Question: I am trying to create a draggable, scalable and rotatable component using react-native-gesture-handler. This is my first time trying out react-native-gesture-handler so I'm not sure if this is expected behaviour due to the hitboxes needed for the gesture triggers.
So I nested some 'GestureHandlers' to get achieve all three behaviours, but my final '<Animated.View>' takes up the full screen width. I want the red area to only cover the size of 'children'. This is a problem because the rotation and scale is based from the center of the red area, so the anchor point is at the wrong place.
Draggable:
'''
render() {
return (
<PanGestureHandler
ref={this.posRef}
onGestureEvent={this._onGestureEvent}
onHandlerStateChange={this._onPosHandlerStateChange}
minPointers={1}
maxPointers={1}
>
<Animated.View>
<RotationGestureHandler
ref={this.rotationRef}
simultaneousHandlers={[this.pinchRef, this.posRef]}
onGestureEvent={this._onRotateGestureEvent}
onHandlerStateChange={this._onRotateHandlerStateChange}
minPointers={2}
maxPointers={2}
>
<Animated.View>
<PinchGestureHandler
ref={this.pinchRef}
simultaneousHandlers={[this.rotationRef, this.posRef]}
onGestureEvent={this._onPinchGestureEvent}
onHandlerStateChange={this._onPinchHandlerStateChange}
minPointers={2}
maxPointers={2}
>
<Animated.View collapsable={false} style={{
transform: [
{ translateX: this._translateX },
{ translateY: this._translateY },
{ scale: this._scale },
{ rotate: this._rotateStr },
],
backgroundColor: 'red', // <-- HERE
}}>
{this.props.children}
</Animated.View>
</PinchGestureHandler>
</Animated.View>
</RotationGestureHandler>
</Animated.View>
</PanGestureHandler>
);
}
'''
Usage:
'''
<Draggable>
<View style={{ width: 100, height: 100, backgroundColor: 'blue' }}/>
</Draggable>
'''
Results in:

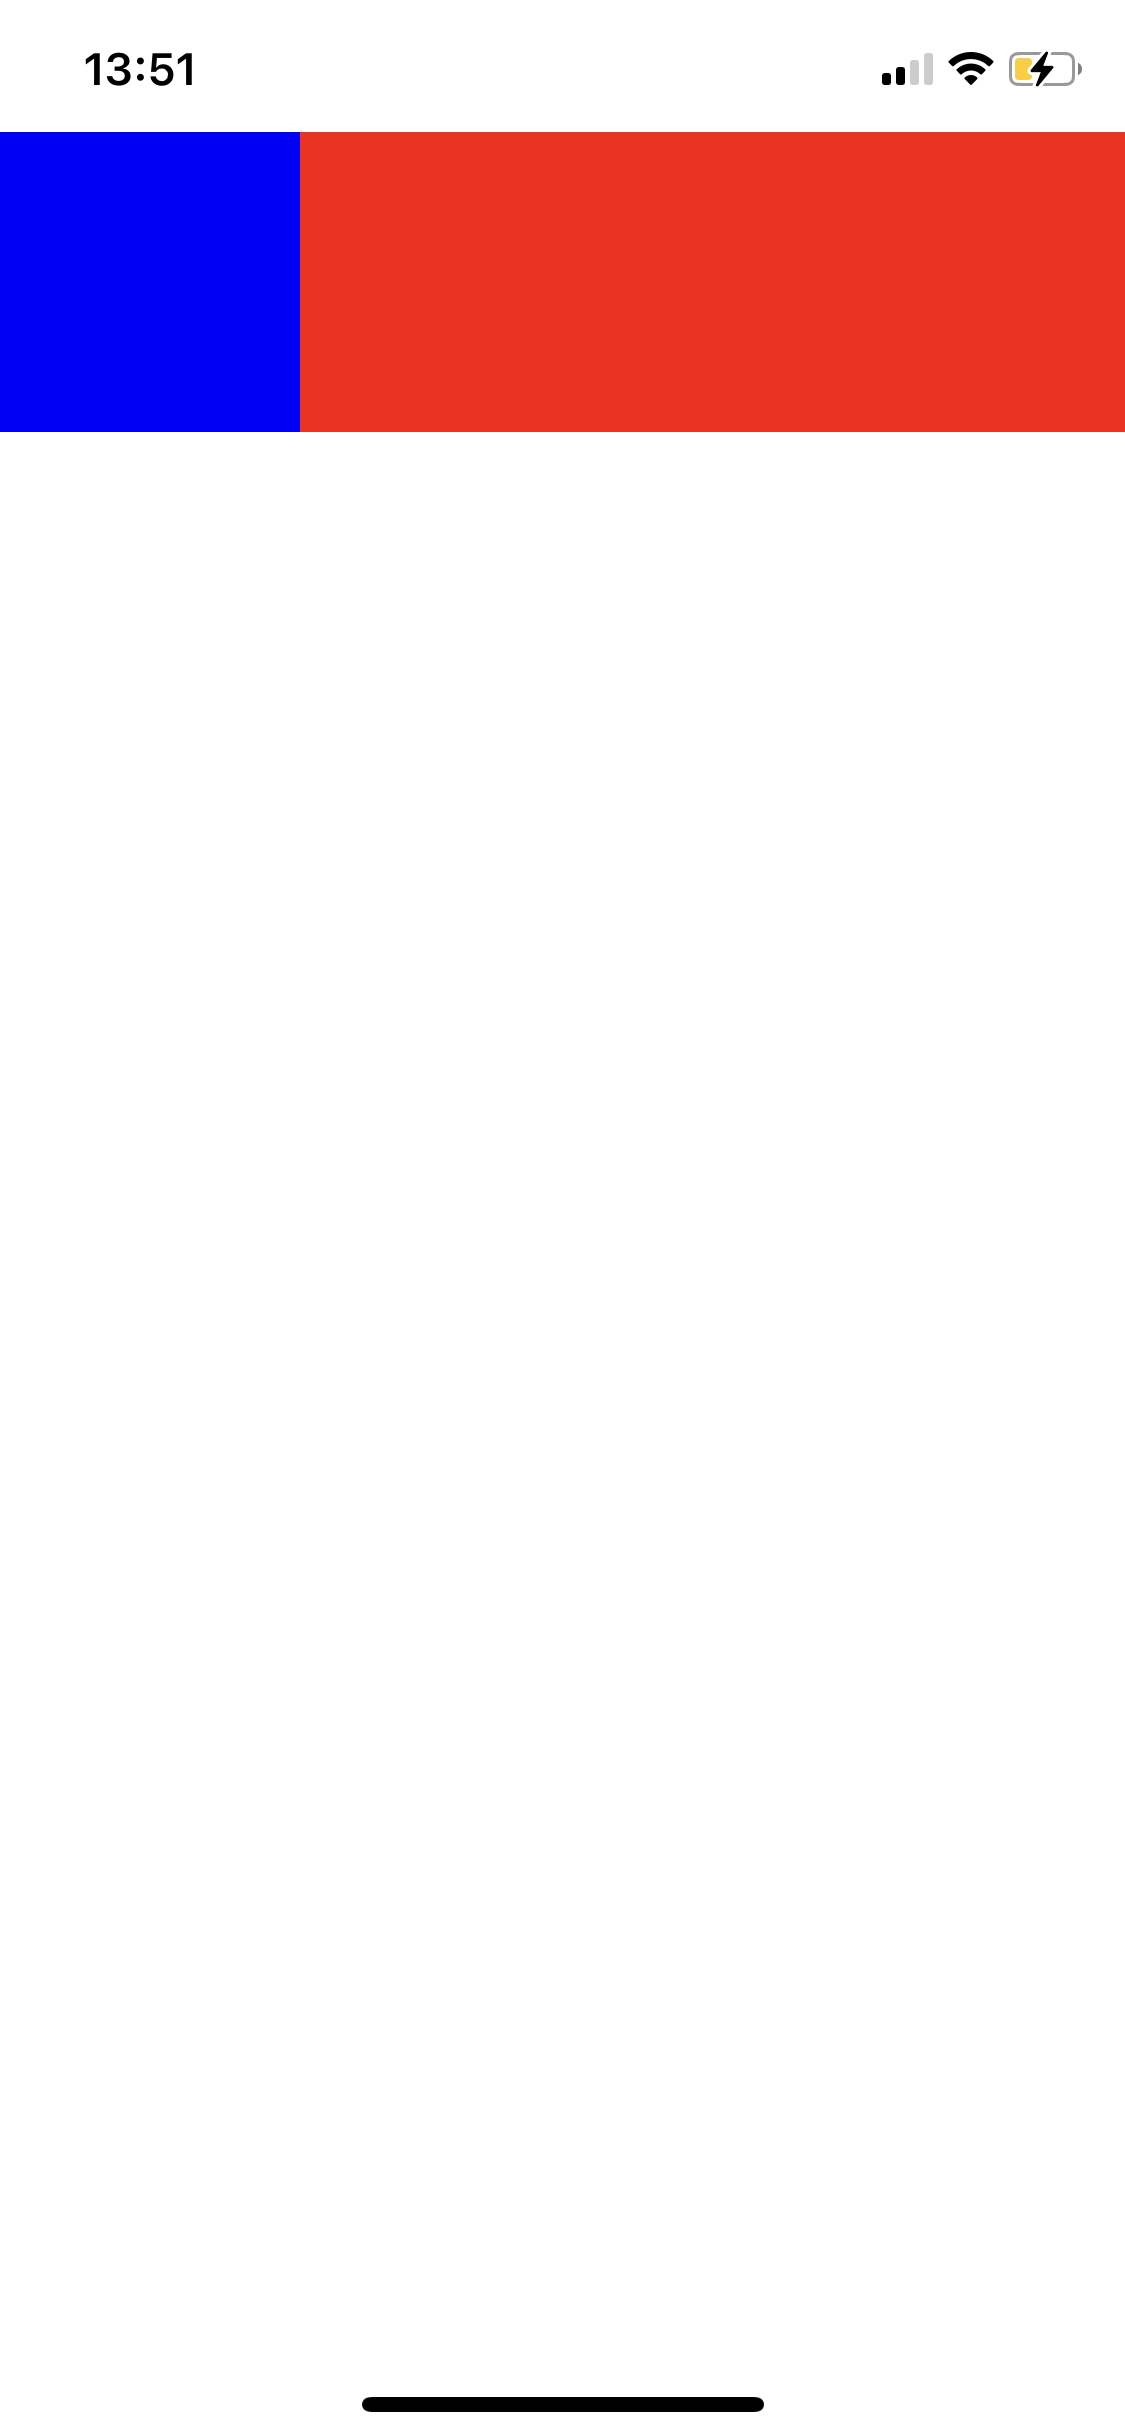
Answer: I found out that using 'alignSelf: 'center'' makes the red are the same size as the child. But why does alignment determine the parent size?